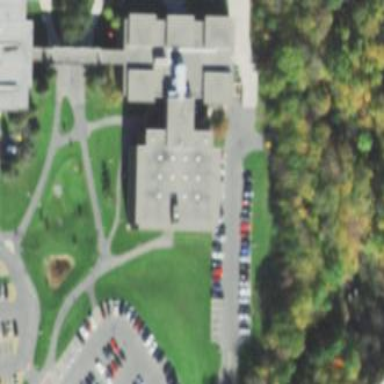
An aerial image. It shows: Library building.